Interaction volume radius: 10 \u00c5
Interaction volume height: 15 \u00c5
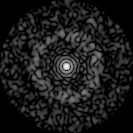
Disorder parameter: 0.8286